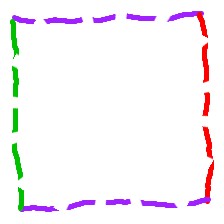
Shape: square